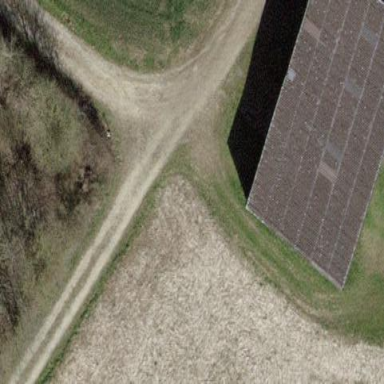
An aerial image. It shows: Farm auxiliary building.